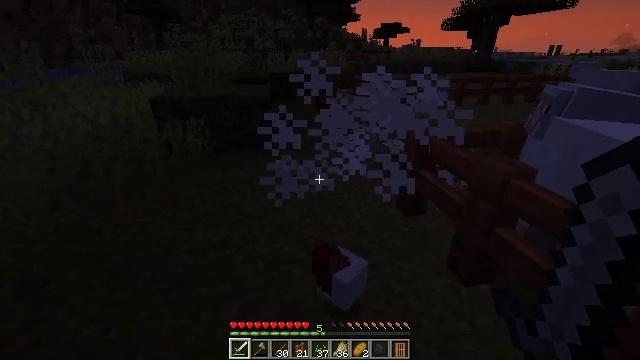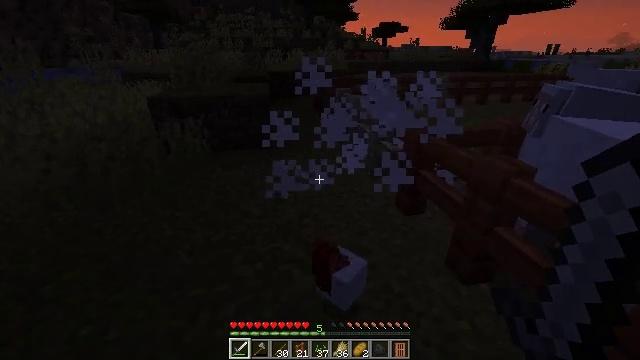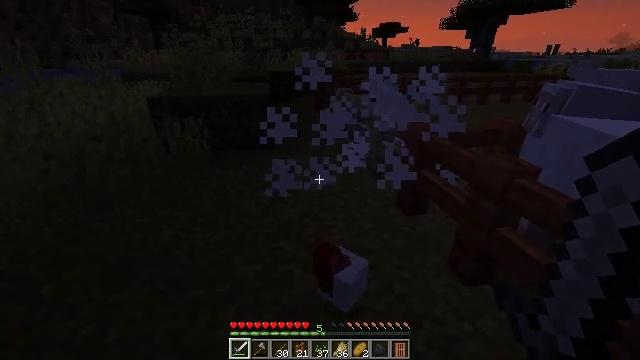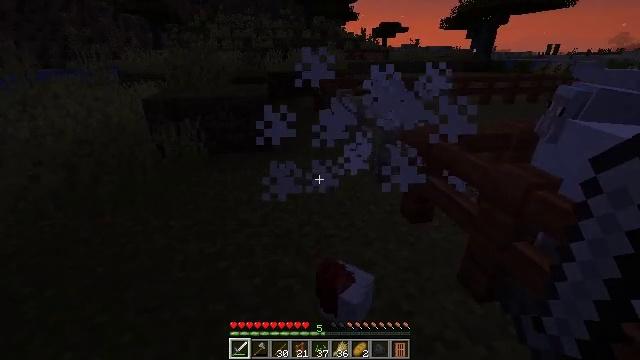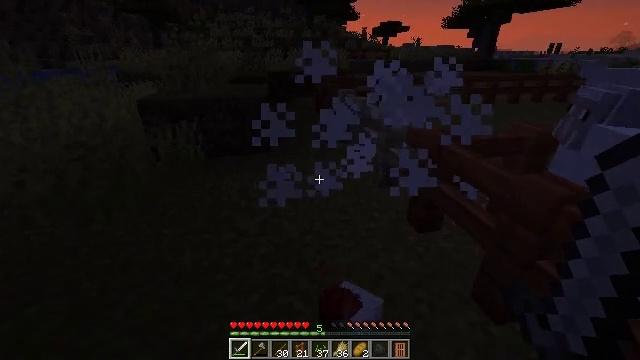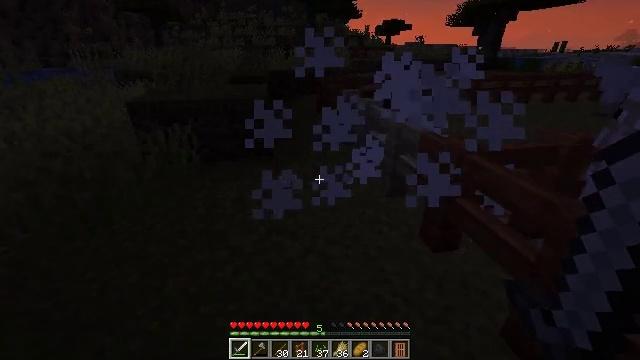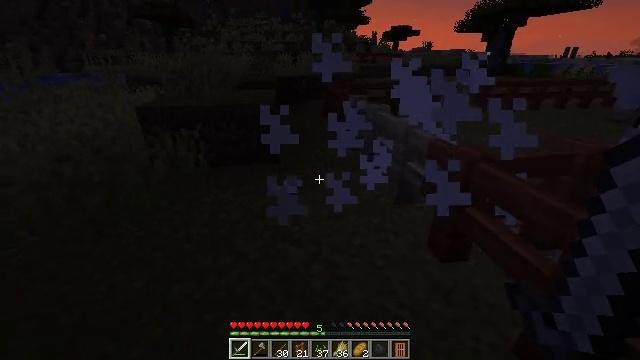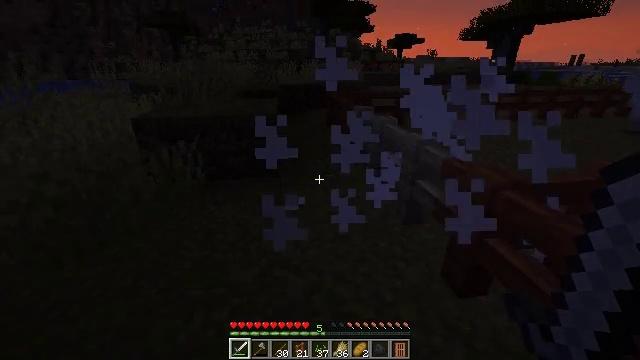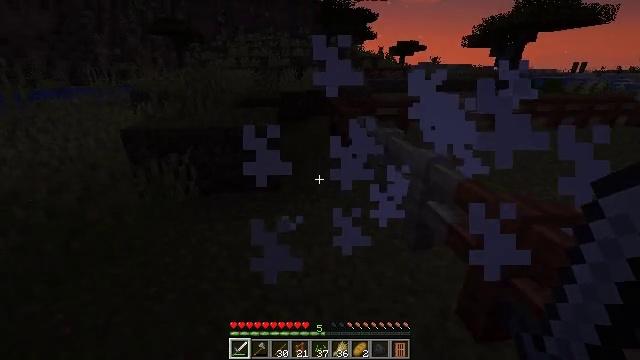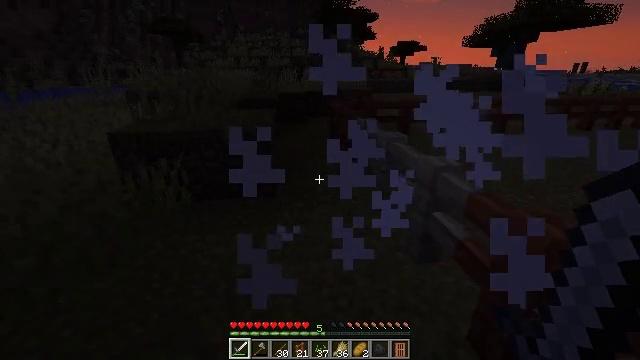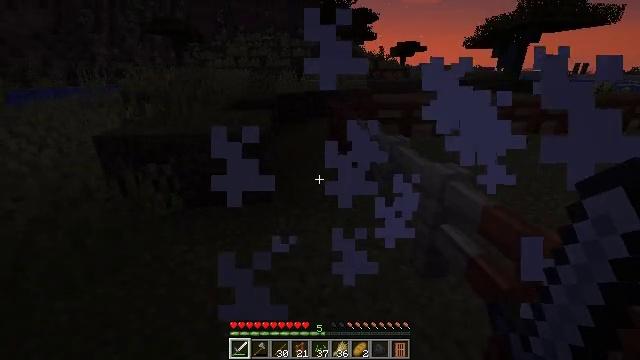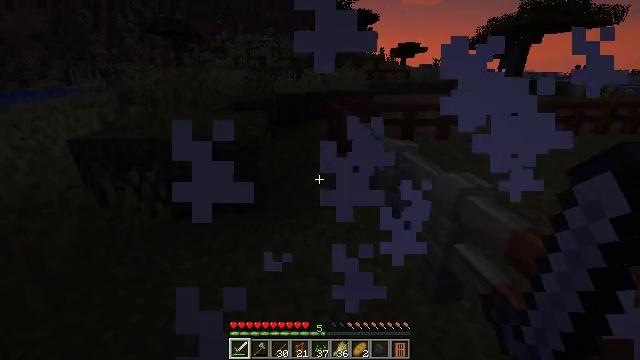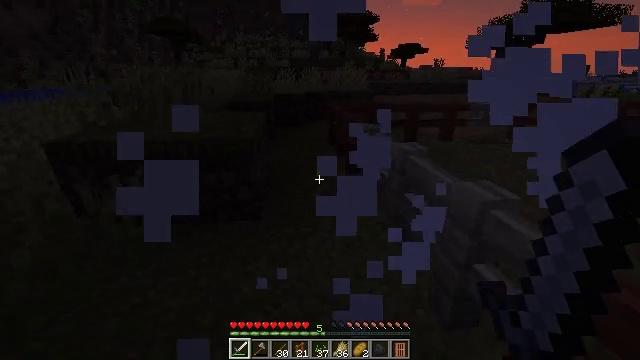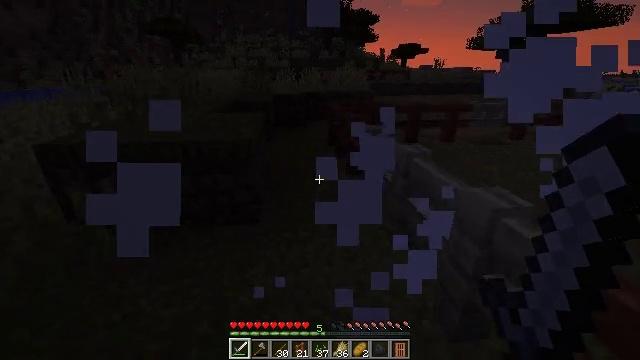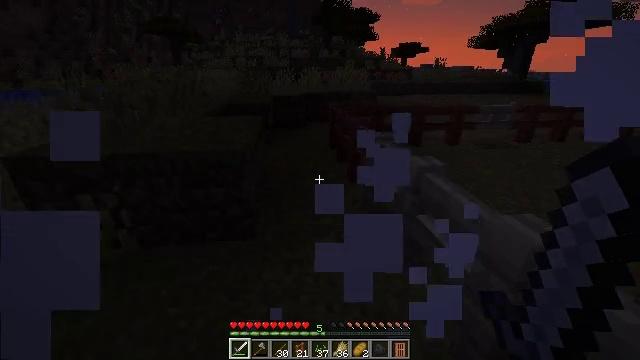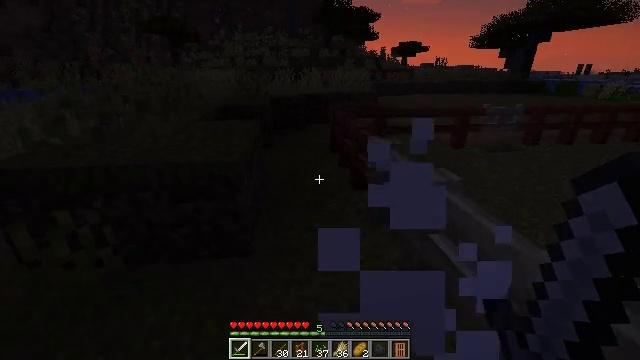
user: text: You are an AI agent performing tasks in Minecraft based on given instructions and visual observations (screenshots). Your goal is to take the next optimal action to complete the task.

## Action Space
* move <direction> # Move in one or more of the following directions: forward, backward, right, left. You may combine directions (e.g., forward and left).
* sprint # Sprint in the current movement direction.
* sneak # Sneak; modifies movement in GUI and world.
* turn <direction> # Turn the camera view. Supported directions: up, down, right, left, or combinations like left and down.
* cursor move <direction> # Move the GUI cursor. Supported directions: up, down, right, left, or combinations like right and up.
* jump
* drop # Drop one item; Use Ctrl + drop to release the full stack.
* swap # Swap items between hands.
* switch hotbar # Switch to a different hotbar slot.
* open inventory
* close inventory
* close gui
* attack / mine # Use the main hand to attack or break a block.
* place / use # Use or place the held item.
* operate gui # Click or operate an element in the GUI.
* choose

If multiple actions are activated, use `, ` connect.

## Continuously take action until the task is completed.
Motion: motion action
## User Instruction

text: Reclaim the acacia fence from a structure.
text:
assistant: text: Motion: no_op
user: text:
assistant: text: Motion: move forward
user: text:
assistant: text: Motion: move forward
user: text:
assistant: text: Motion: move forward
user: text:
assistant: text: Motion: move forward
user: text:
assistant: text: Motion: move forward, turn left and up
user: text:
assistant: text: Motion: move forward, turn up
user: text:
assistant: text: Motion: move forward, turn up
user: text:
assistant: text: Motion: move forward
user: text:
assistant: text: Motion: move forward
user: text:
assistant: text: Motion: move forward
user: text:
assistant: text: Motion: move forward
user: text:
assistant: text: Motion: move forward
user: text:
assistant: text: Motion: move forward
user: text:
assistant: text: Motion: move forward
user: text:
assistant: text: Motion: move forward
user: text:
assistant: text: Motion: move forward
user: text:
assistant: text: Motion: move forward, turn left
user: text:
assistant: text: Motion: move forward, turn left
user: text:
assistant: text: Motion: move forward
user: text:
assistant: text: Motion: move forward
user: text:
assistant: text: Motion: move forward
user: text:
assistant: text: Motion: move forward
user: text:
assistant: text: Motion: move forward
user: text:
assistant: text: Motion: move forward
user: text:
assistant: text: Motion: move forward
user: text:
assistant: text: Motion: move forward
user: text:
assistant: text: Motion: move forward
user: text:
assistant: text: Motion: move forward
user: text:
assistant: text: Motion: move forward